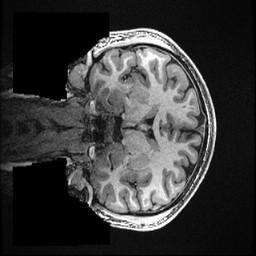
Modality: T1w
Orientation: coronal
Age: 25
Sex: male
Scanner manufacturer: ge
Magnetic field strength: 3 T
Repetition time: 0.008096 s
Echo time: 0.003548 s